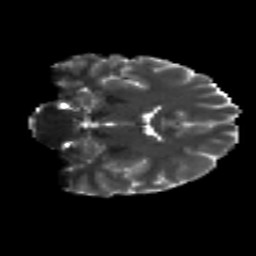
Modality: T2w
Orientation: coronal
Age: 20
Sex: male
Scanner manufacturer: siemens
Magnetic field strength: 3 T
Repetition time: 8.8 s
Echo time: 0.085 s